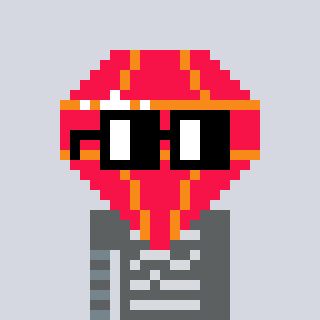
a pixel art character with square black glasses, a red diamond-shaped head and a magenta-colored body on a cool background